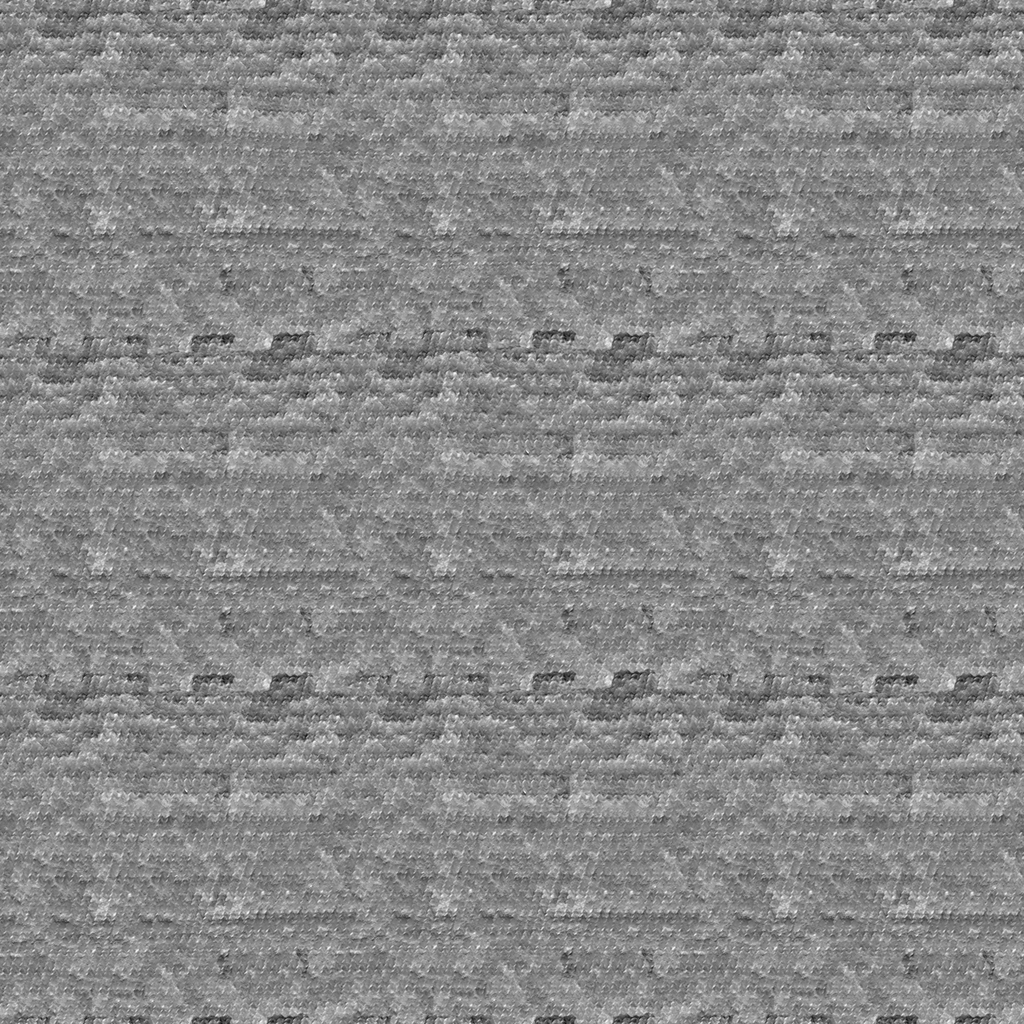
Texture map type: Displacement